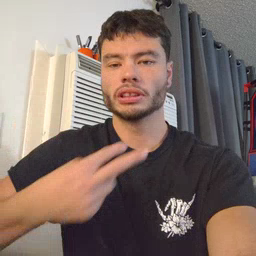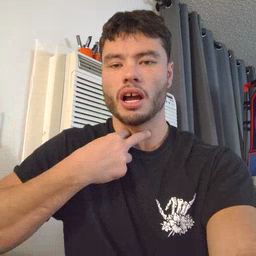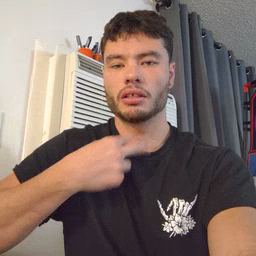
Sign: stuck